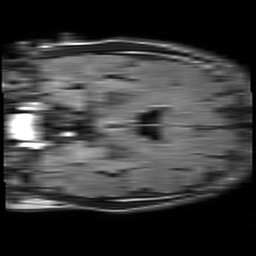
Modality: FLAIR
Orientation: coronal
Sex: male
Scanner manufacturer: philips
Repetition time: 11 s
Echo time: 0.125 s